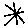
Label: star